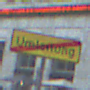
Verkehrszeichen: EndeDerUmleitungsankuendigung
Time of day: MorningAfternoon
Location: Outdoor (Urban)
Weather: PartlyCloudy
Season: NotSpecified
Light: Natural